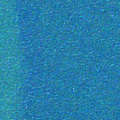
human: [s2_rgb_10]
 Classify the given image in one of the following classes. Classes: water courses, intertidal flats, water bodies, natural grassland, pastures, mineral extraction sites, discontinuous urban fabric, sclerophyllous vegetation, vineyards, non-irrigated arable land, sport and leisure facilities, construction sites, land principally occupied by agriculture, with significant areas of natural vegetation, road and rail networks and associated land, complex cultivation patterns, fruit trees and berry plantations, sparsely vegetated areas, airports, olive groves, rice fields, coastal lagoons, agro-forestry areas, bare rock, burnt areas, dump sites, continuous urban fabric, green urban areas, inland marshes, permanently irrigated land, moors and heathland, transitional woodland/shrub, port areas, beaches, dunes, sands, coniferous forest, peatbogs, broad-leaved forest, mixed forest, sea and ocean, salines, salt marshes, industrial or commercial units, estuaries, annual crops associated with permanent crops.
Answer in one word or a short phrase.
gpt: sea and ocean